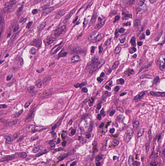
Tumor epithelial tissue: no
Tumor-associated stroma tissue: yes
Normal tissue: no